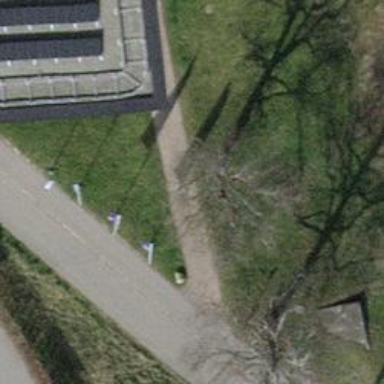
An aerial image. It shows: Flagpole which is man-made.